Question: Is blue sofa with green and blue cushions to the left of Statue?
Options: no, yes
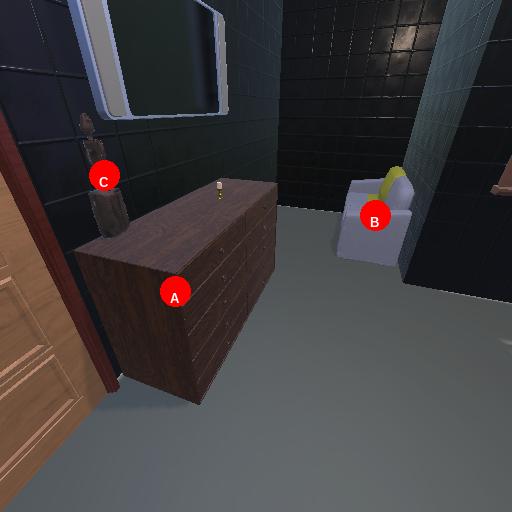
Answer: no